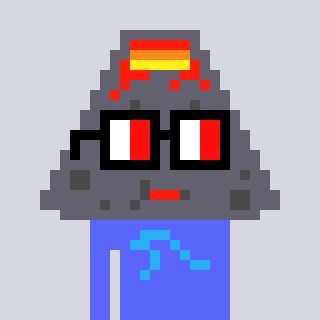
a pixel art character with square glasses with black frames and red eyes, a volcano-shaped head and a purple-colored body on a cool background